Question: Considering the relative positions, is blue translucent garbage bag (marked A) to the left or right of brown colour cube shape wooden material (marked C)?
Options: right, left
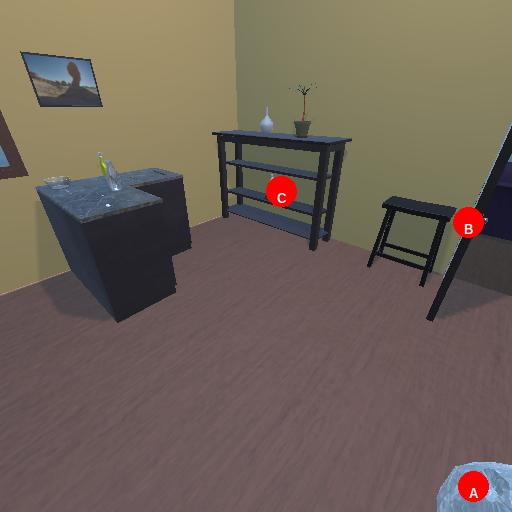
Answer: right